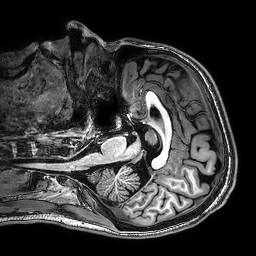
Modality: T1w
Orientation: axial
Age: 21
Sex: male
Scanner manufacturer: philips
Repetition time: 0.008146 s
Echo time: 0.00374 s